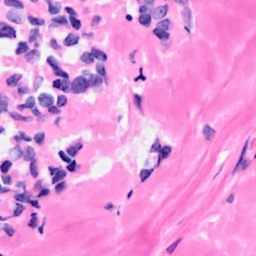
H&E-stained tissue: Breast